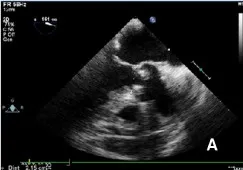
TEE-measured virtual valve annulus diameter. The TEE-measured virtual aortic valve annulus diameter was 21.5 mm.
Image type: radiology (ultrasound)